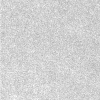
Atmospheric dust classification: dusty